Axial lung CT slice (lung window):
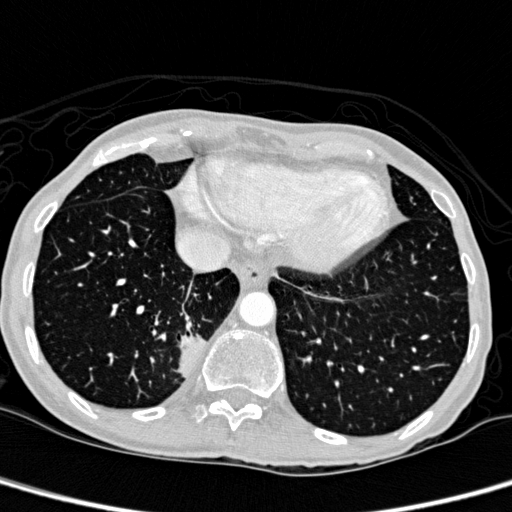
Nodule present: yes
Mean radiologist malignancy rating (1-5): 2.5